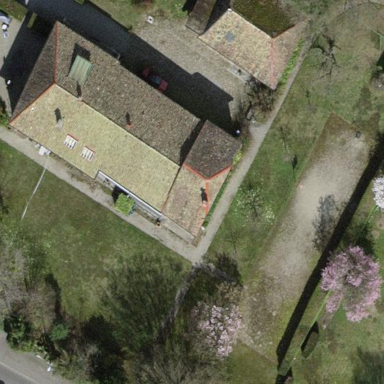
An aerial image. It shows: Garden surrounded by fence.